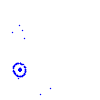
Particle: kaon